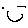
Label: smiley face